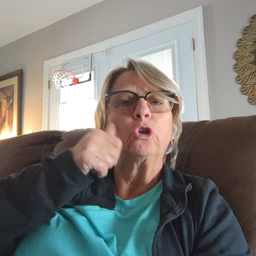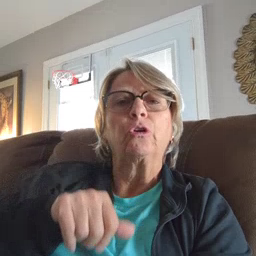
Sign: girl